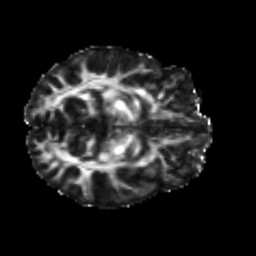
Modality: FA
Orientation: axial
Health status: ill
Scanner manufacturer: siemens
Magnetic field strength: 3 T
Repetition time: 6.7 s
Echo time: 0.1 s